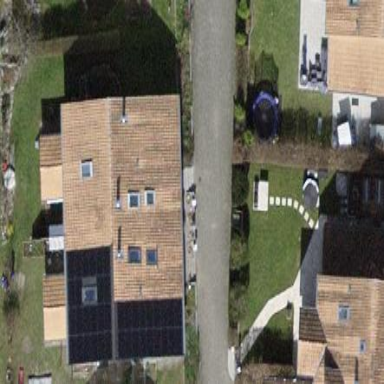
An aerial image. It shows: Semi-detached house.